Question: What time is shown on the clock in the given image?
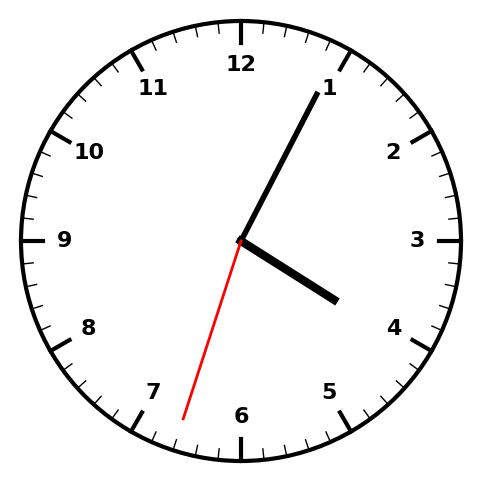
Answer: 04:04:33